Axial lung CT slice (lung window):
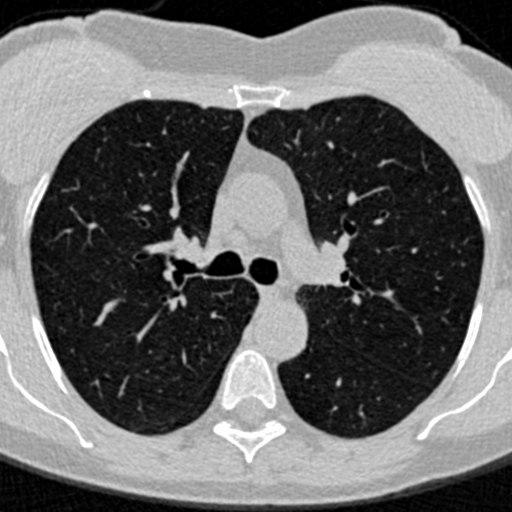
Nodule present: no